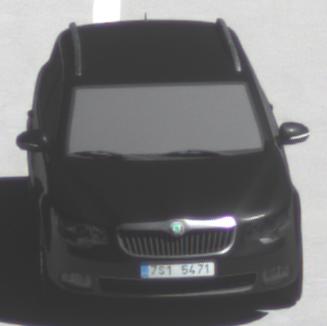
Make: Skoda
Model: Superb Combi 1.4 TSI
Detailed model: Superb (II) Combi
Model produced from: 2010/01
Model produced until: 2011/10
Doors: 5
Color: black
Road condition: dry road
Daytime: midday
Contrast: high contrast